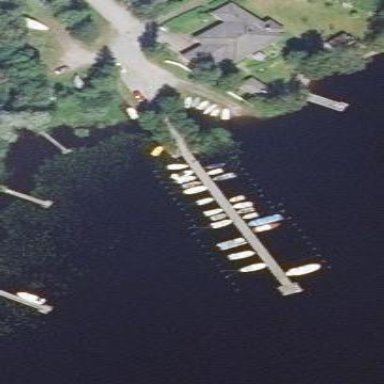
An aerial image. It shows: Marina on leisure land.